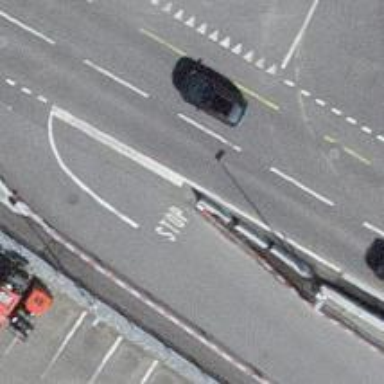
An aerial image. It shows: Secondary road with asphalt surface. There is designated cycle lane on the left side.